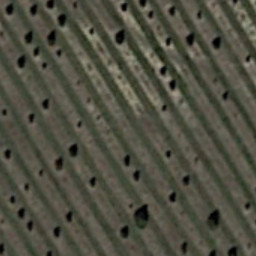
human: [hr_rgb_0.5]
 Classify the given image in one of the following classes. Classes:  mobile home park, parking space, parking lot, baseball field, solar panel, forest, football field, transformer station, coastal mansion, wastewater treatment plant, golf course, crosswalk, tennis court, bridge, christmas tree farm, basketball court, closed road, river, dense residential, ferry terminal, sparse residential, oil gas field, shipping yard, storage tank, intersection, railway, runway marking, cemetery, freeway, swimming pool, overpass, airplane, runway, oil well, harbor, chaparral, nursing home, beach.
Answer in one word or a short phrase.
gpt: christmas tree farm